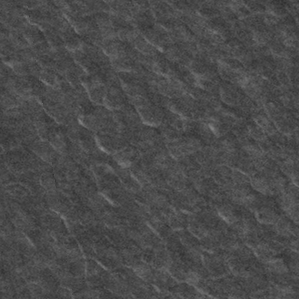
Label: frost